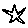
Label: star